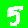
Digit: 5